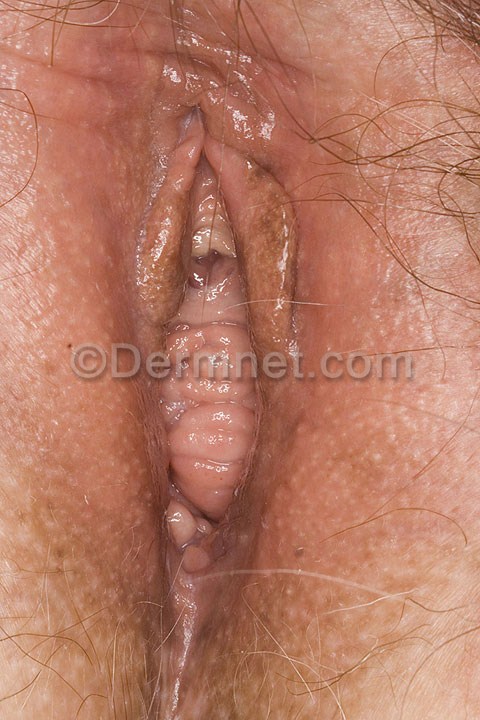
Disease: Herpes HPV and other STDs Photos